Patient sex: F
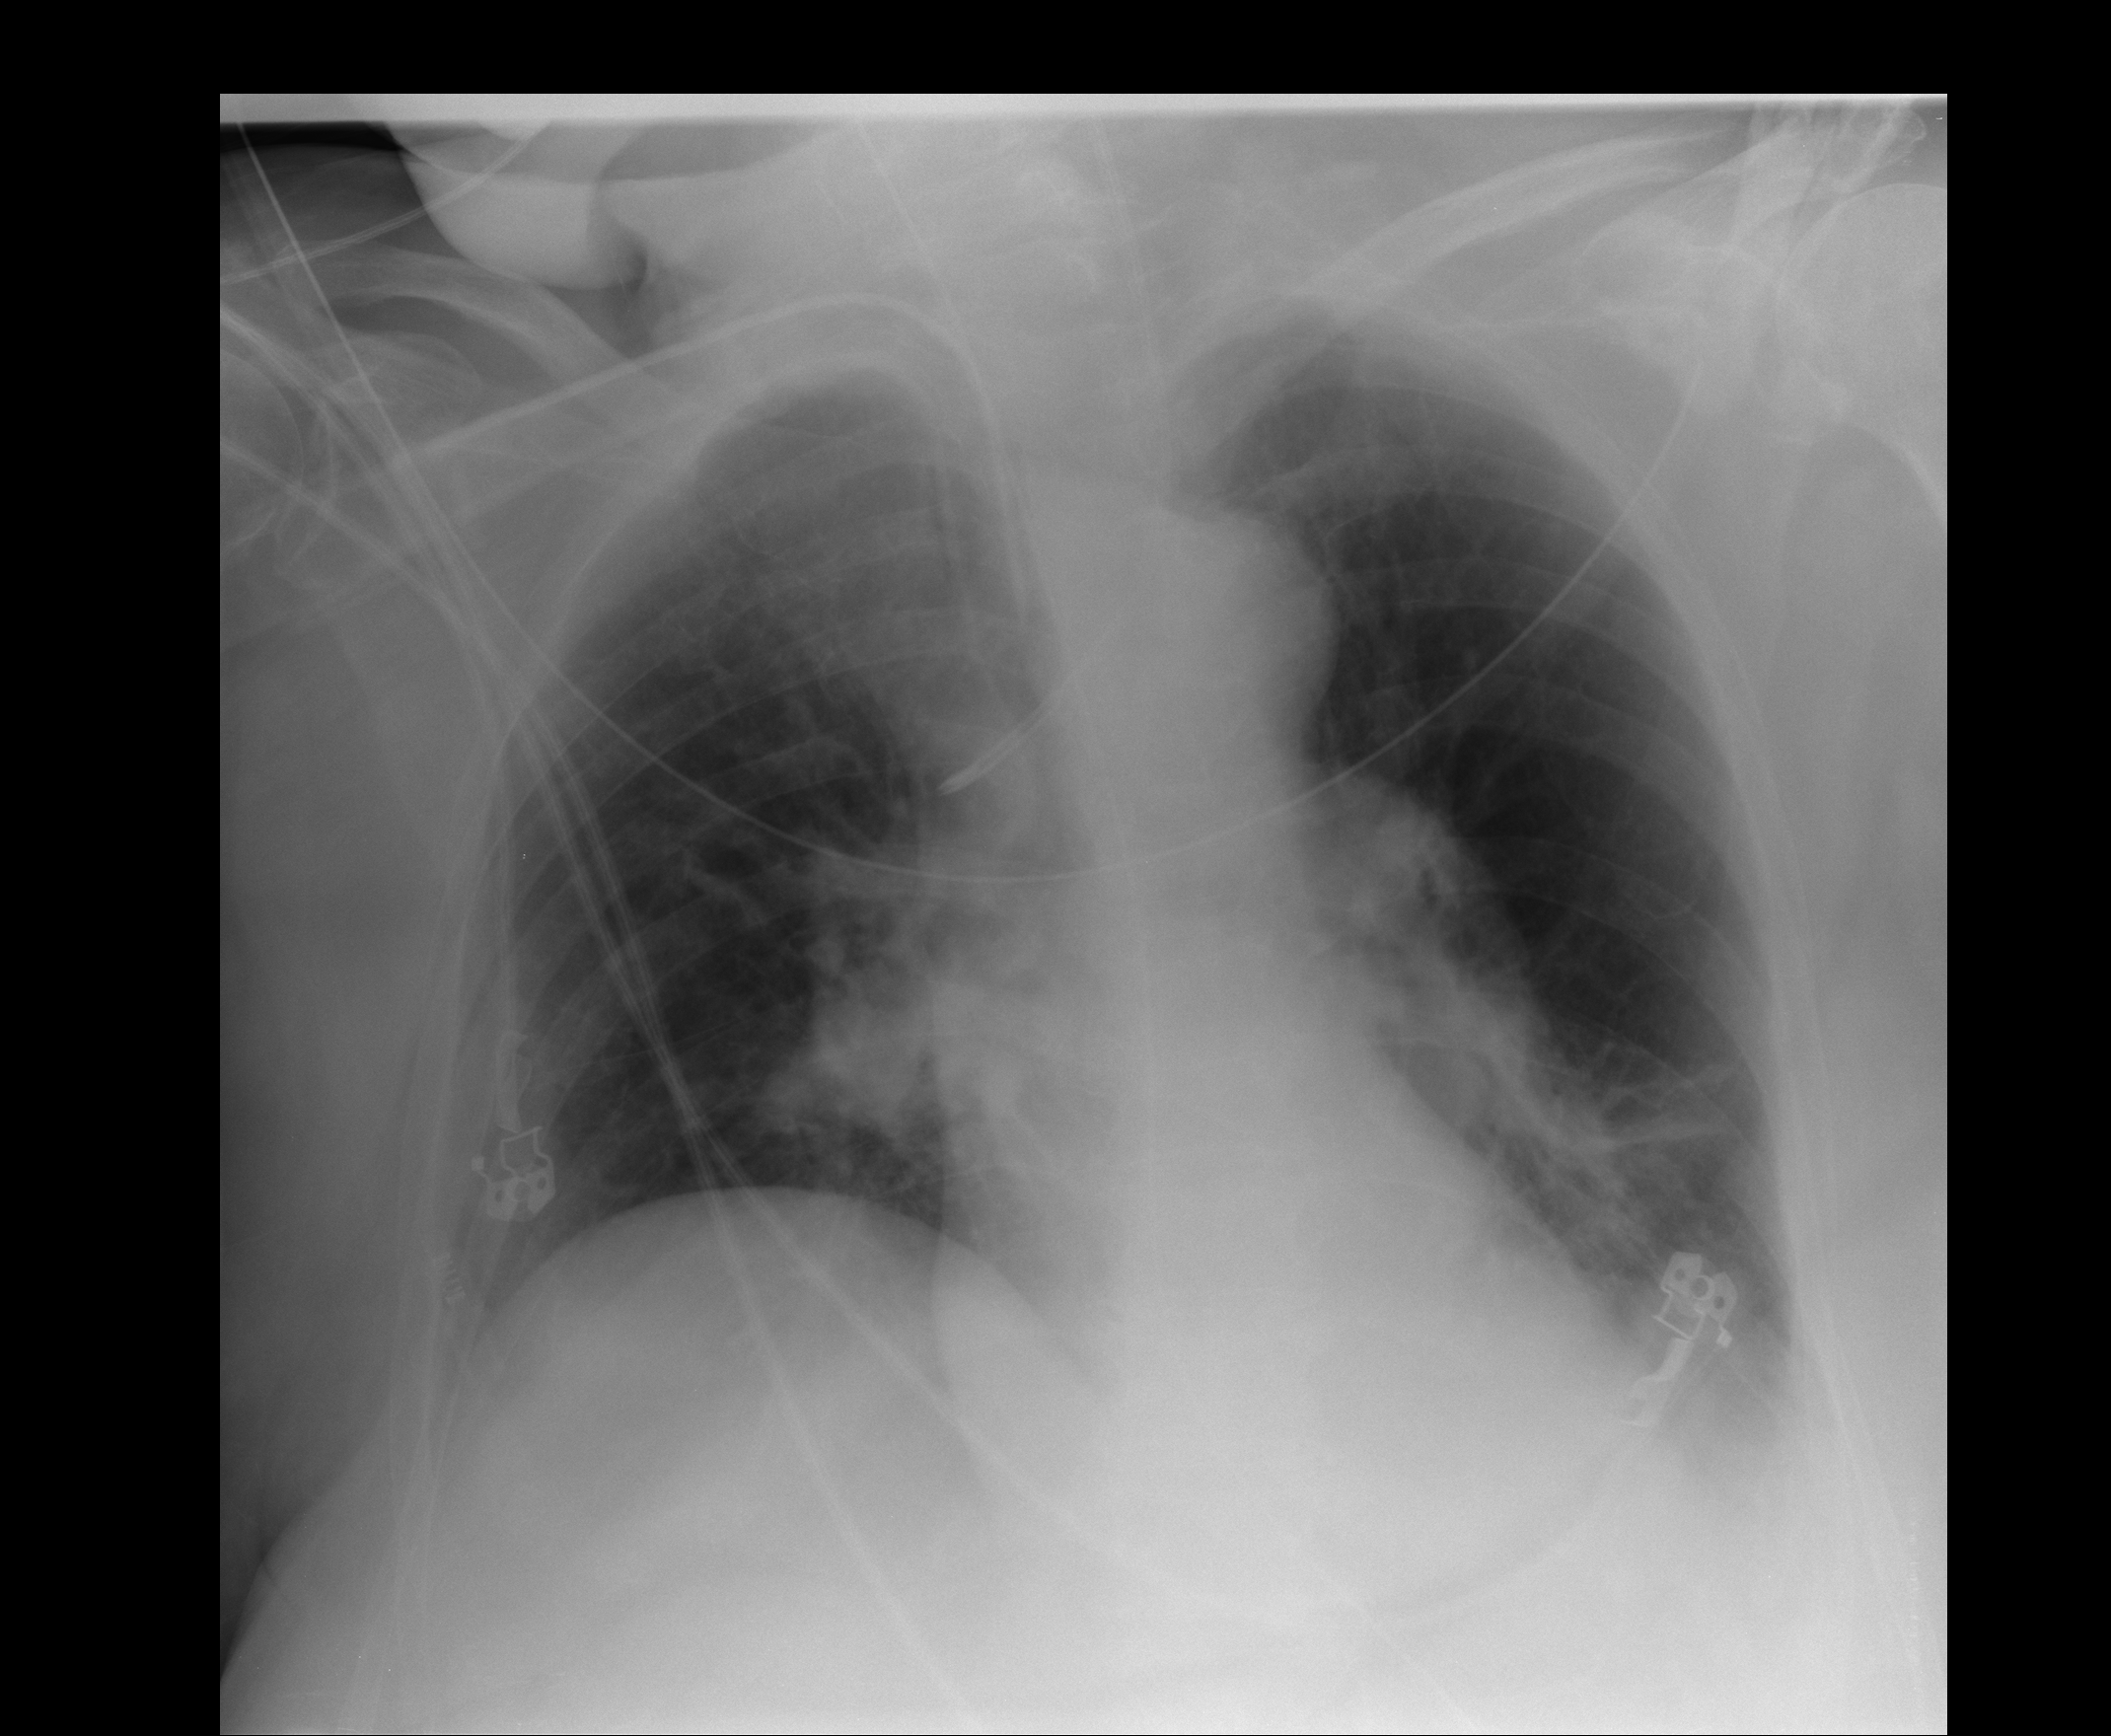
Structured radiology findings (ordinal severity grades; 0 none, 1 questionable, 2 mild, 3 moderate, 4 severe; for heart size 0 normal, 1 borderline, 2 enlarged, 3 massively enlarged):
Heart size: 0
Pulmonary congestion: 0
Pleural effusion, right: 0
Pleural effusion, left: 1
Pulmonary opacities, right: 0
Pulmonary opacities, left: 0
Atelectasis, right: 0
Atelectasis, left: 1